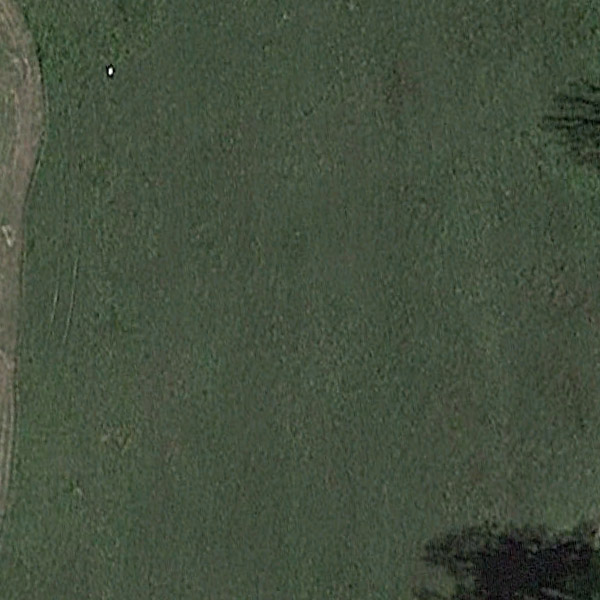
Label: Meadow